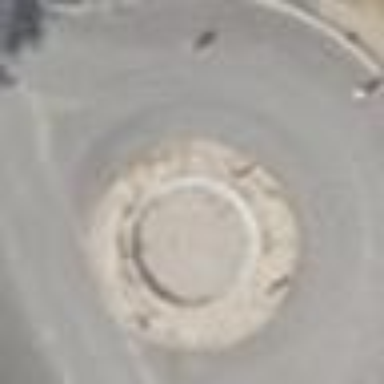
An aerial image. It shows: Roundabout on residential road with asphalt surface.